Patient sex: M
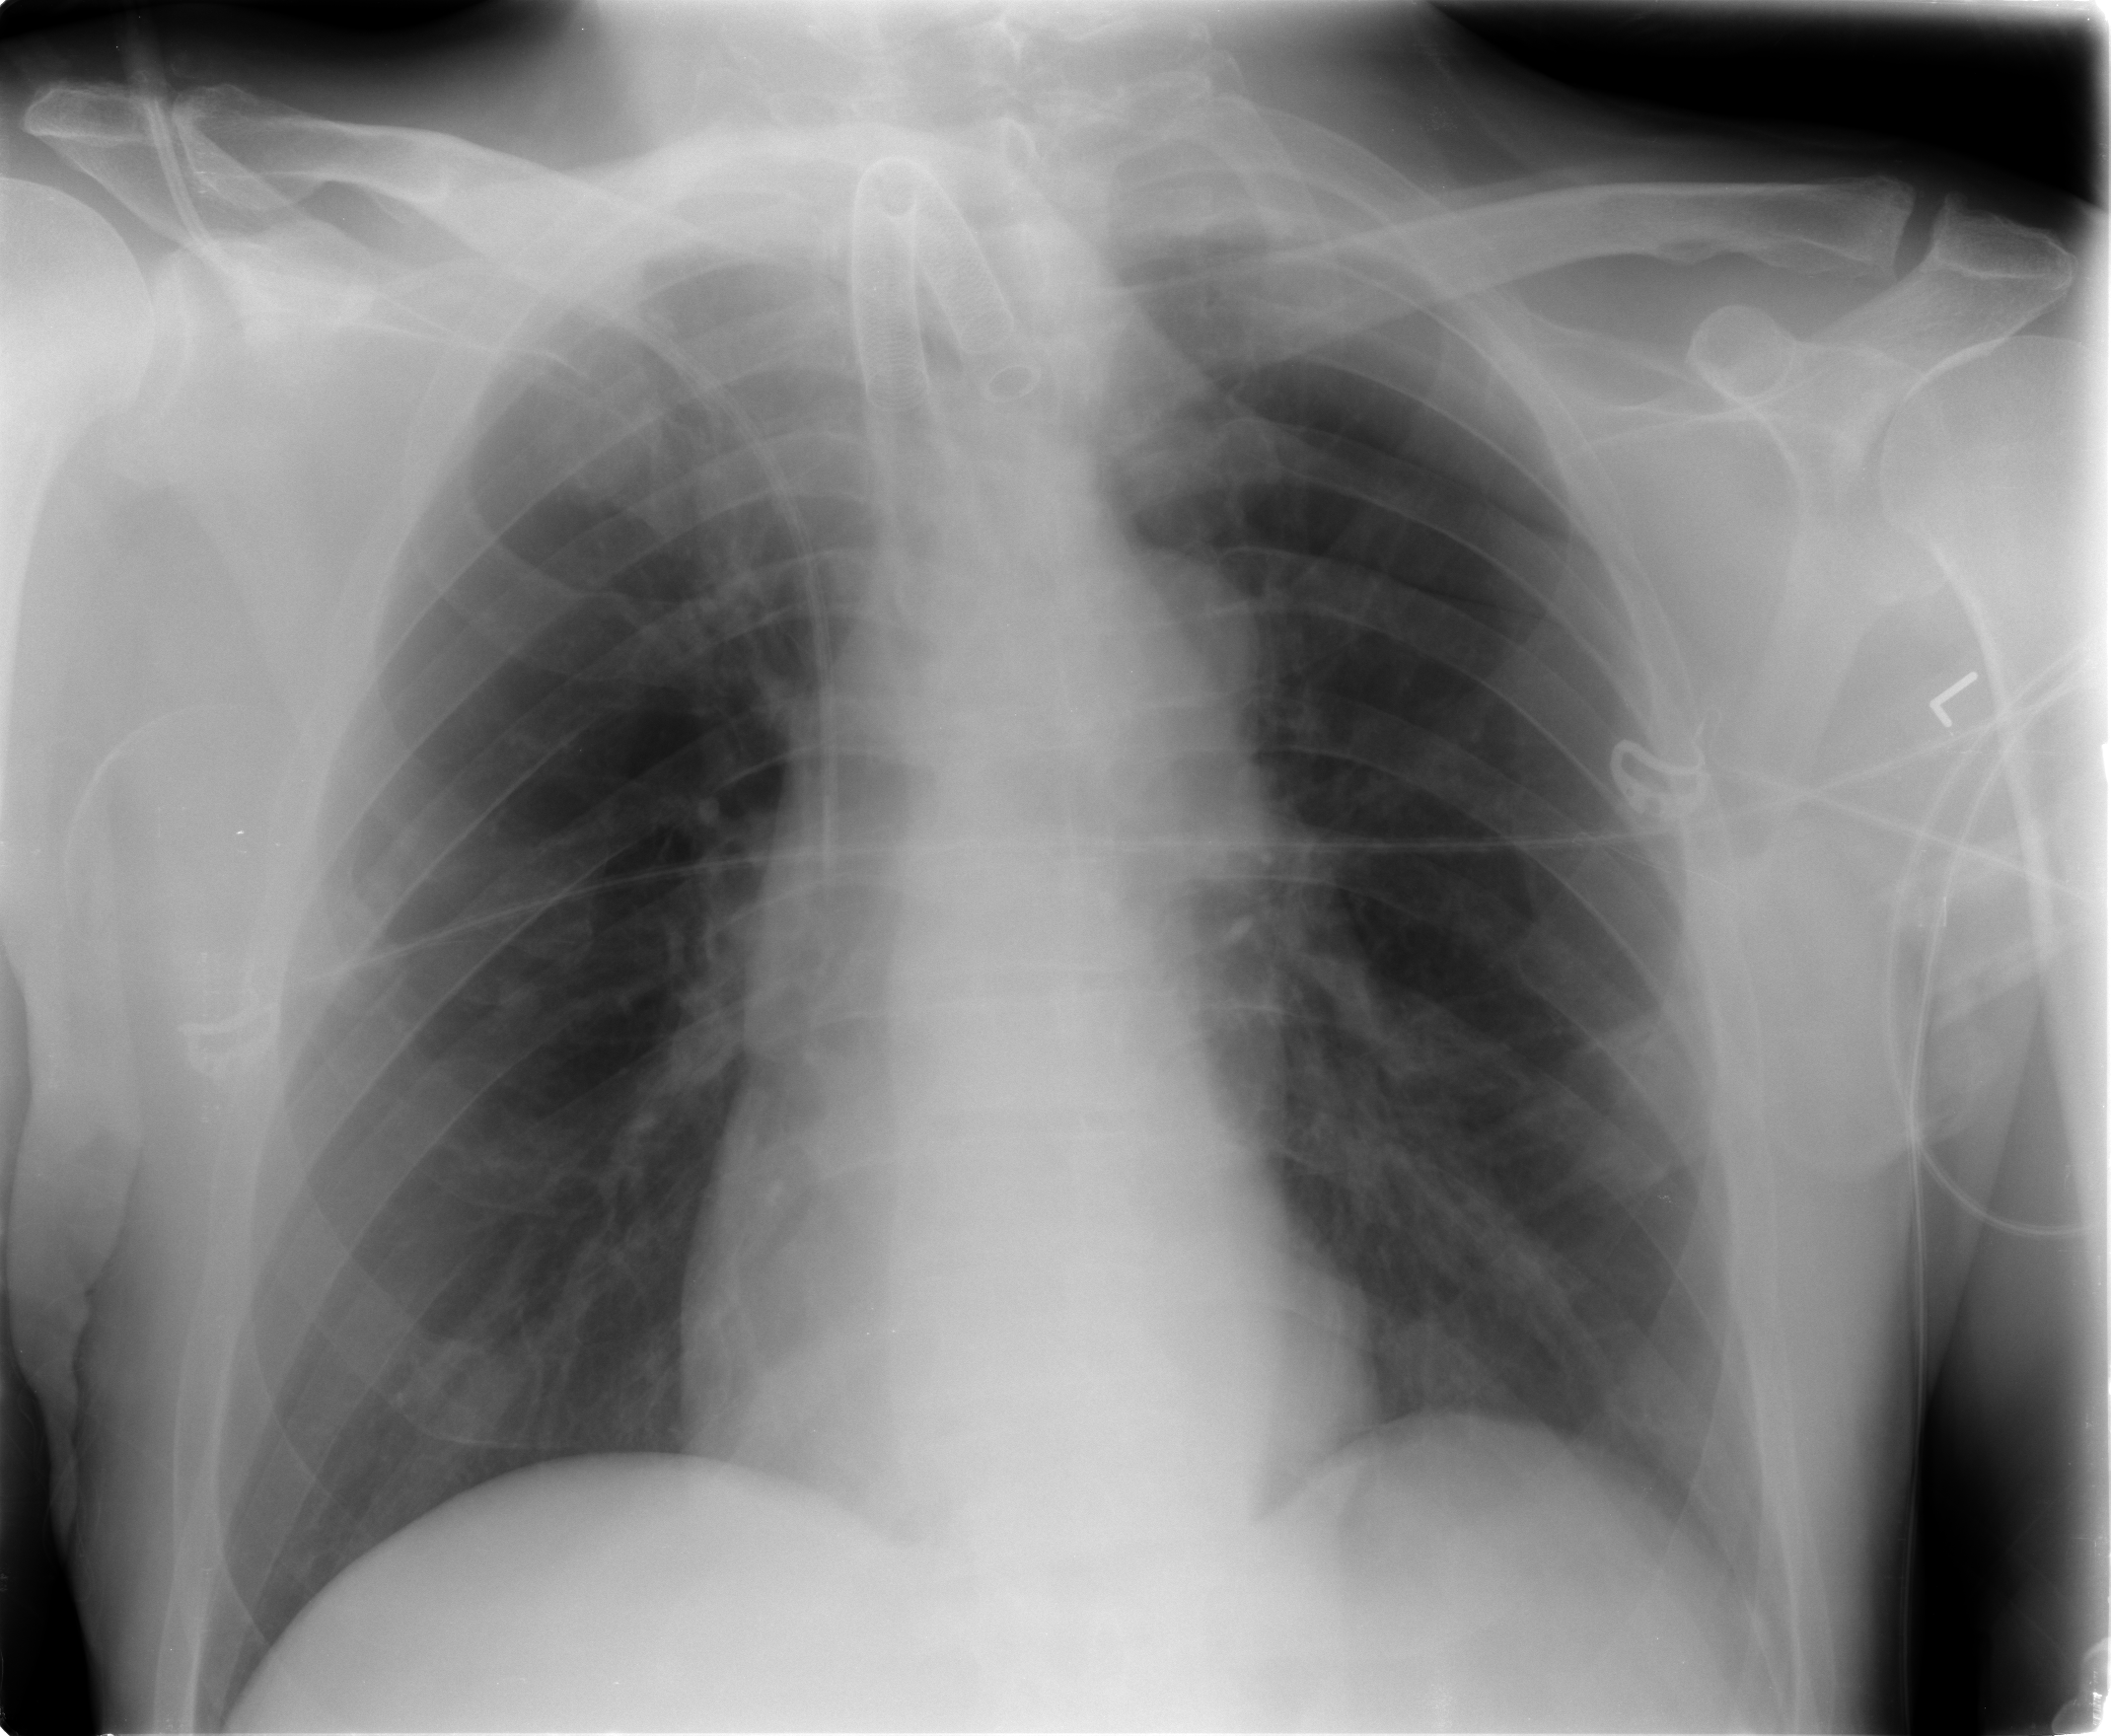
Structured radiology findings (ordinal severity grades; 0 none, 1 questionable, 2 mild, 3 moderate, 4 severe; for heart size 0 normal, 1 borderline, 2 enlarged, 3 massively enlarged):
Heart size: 0
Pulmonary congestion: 0
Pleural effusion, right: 0
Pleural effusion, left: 1
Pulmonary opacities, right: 0
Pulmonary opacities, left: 0
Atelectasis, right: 0
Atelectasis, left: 1